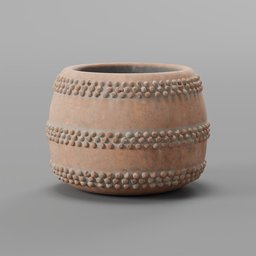
Label: decoration